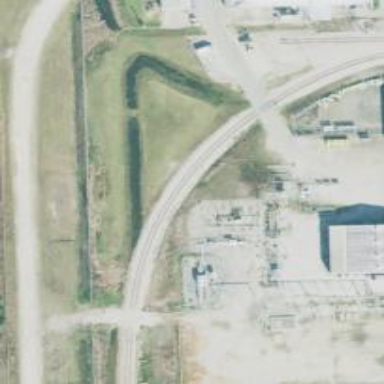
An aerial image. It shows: Rail spur service.